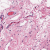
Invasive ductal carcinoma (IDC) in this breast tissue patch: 0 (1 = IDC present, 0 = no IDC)